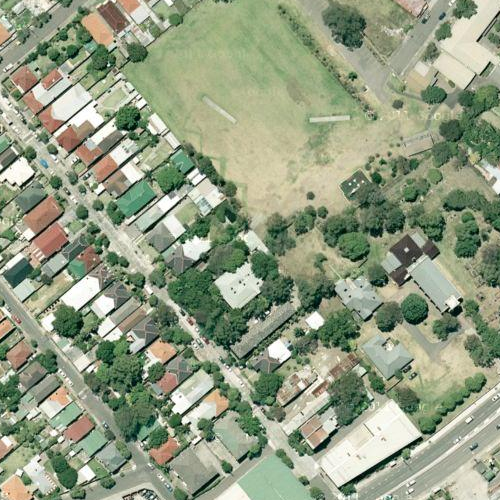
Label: sydney